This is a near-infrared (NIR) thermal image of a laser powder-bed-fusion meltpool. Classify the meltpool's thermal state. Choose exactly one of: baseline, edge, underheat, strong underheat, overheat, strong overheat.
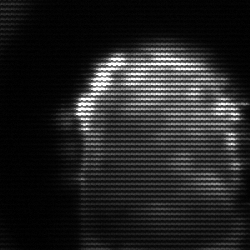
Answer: baseline